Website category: book
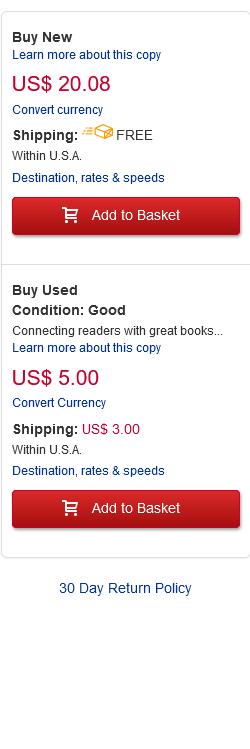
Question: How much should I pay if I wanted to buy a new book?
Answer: US$ 20.08

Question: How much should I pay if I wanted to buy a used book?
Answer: US$ 5.00

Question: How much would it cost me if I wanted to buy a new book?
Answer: US$ 20.08

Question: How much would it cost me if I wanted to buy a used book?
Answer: US$ 5.00

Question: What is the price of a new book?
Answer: US$ 20.08

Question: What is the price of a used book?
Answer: US$ 5.00

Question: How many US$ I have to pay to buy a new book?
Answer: US$ 20.08

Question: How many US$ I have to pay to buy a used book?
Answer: US$ 5.00

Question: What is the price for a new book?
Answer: US$ 20.08

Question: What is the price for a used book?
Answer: US$ 5.00

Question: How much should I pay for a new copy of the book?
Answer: US$ 20.08

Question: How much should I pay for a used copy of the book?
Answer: US$ 5.00

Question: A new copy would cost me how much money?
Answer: US$ 20.08

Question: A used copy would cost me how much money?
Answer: US$ 5.00

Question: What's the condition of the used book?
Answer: Good

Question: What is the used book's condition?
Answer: Good

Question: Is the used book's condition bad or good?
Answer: Good

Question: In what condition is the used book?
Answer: Good

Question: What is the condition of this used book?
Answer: Good

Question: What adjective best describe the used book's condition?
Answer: Good

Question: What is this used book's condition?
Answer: Good

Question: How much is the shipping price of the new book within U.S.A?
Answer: FREE

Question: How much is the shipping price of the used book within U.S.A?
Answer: US$ 3.00

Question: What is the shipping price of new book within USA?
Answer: FREE

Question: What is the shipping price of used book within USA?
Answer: US$ 3.00

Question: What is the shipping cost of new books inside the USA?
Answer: FREE

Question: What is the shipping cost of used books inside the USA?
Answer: US$ 3.00

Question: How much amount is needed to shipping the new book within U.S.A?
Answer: FREE

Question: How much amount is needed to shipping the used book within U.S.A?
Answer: US$ 3.00

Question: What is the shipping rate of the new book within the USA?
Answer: FREE

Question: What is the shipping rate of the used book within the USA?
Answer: US$ 3.00

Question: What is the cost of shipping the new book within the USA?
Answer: FREE

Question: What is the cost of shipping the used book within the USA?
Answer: US$ 3.00

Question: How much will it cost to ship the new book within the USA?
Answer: FREE

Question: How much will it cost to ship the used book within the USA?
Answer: US$ 3.00